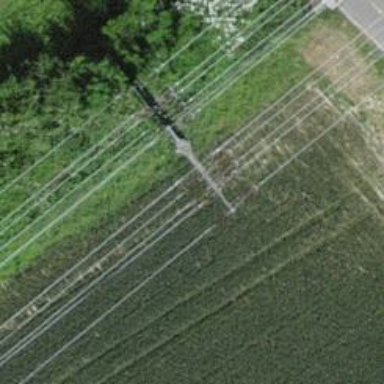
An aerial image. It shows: Power line in the image.